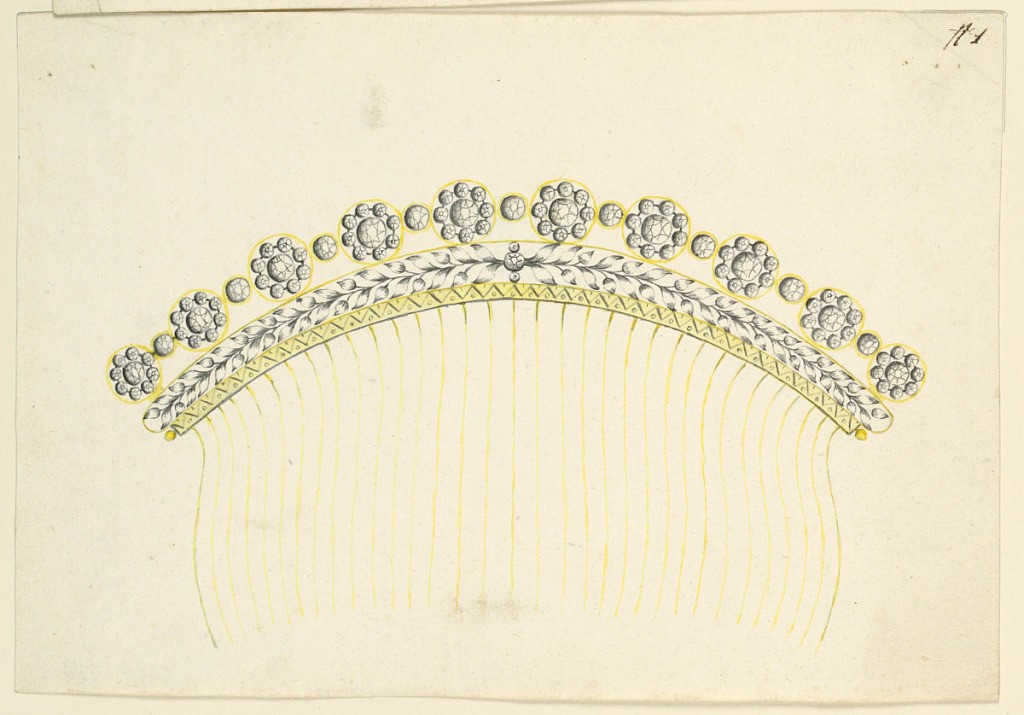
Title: Design for a Comb
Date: ca. 1830
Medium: Pen and ink, brush and gray, yellow watercolor on paper
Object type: Drawing
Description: Jewelry design for a hair comb. The cresting border is formed by circles, connected by small ones; in the larger ones a central diamond is framed by smaller ones; in the smaller circles one diamond. In the band below two laurel branches are springing from a central stone. Below a strip engraved as in 1938-88-760.